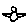
Label: bird